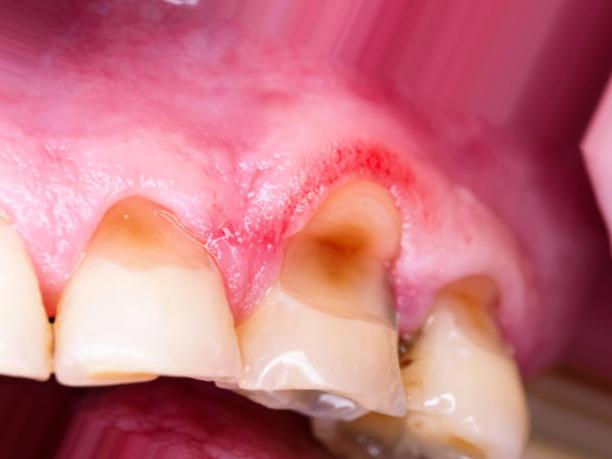
Condition: Caries